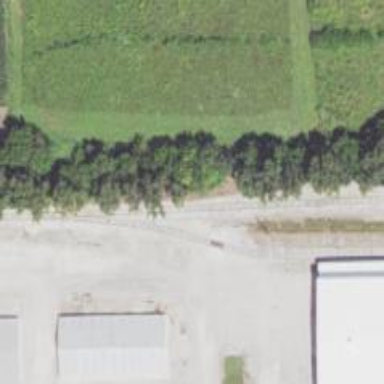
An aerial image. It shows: Rail spur service.